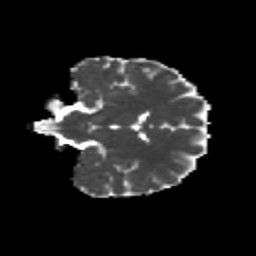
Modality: MD
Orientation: coronal
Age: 24
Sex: female
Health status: healthy
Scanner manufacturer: siemens
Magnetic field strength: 3 T
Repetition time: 8.6 s
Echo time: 0.095 s